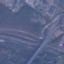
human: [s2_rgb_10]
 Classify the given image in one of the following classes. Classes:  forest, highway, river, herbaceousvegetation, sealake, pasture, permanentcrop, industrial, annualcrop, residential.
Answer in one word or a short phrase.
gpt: Highway